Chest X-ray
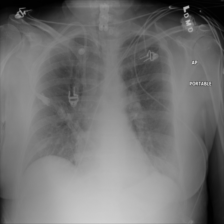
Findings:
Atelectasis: negative
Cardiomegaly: negative
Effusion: negative
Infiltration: negative
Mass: negative
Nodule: negative
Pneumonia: negative
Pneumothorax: negative
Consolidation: negative
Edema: negative
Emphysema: negative
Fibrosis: negative
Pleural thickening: negative
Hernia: negative